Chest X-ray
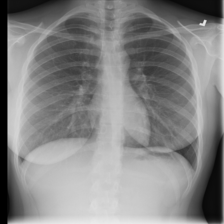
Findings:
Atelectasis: negative
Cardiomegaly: negative
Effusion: negative
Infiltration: negative
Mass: negative
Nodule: negative
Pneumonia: negative
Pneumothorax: negative
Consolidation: negative
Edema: negative
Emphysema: negative
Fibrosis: negative
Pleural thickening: negative
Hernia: negative